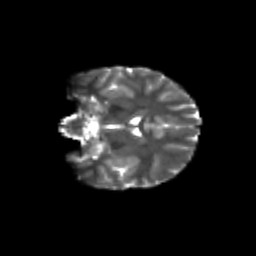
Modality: T2w
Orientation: coronal
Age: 10
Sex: female
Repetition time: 9.5 s
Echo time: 0.089 s